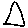
Label: triangle